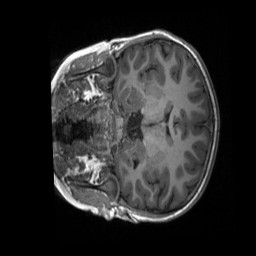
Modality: T1w
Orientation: coronal
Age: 9
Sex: male
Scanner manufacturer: siemens
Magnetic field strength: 3 T
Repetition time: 2.3 s
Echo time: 0.00232 s